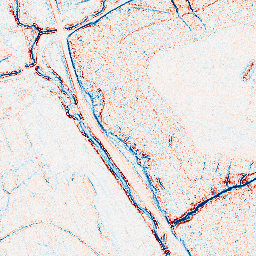
Category: edge_preserving
Decomposition family: anisotropic_diffusion
Decomposition parameters: iterations: 10
kappa: 10
gamma: 0.05
Upsampling method: sinc_hamming
Upsampling parameters: scale: 4
kernel_size: 16
Upsampling scale: 4